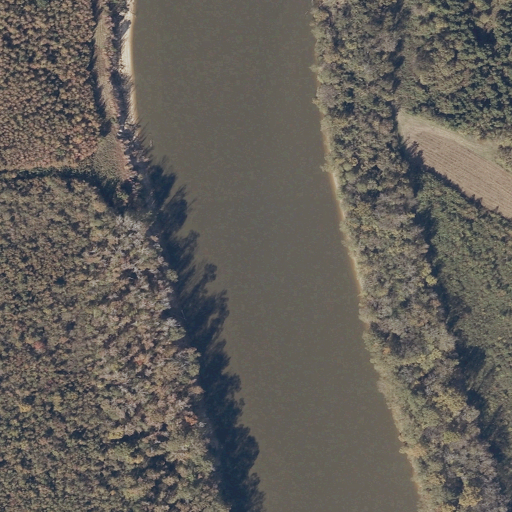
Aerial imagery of bar in Alabama named Log Shoals containing woody wetlands, open water, pasture, herbaceous wetlands, shrub, mixed forest, and grassland